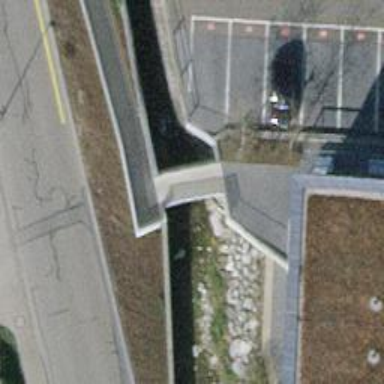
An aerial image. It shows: Footway bridge with concrete surface.